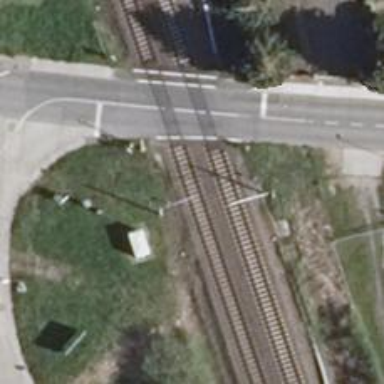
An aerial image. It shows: Railway signal.